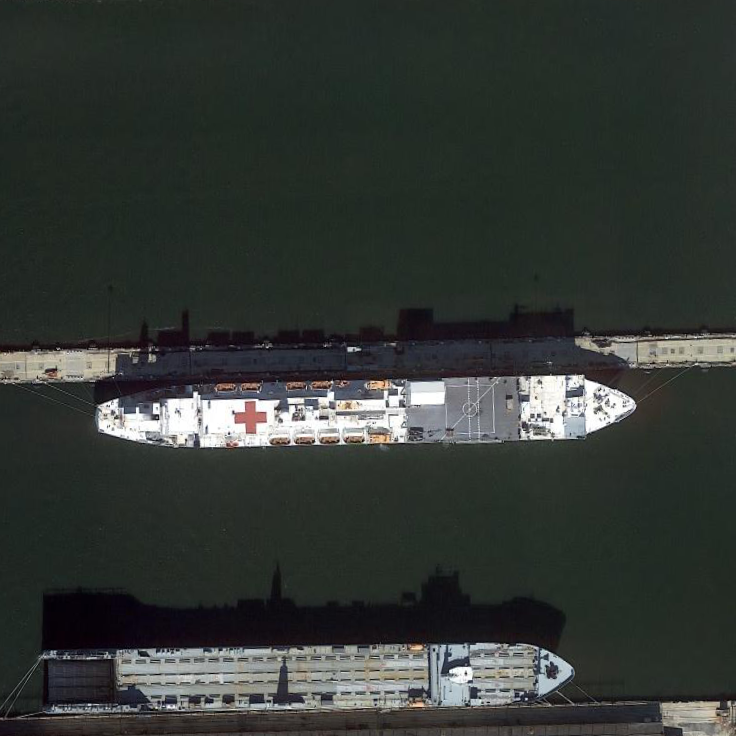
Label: civil